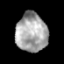
Tissue: prostate
Cell type: Epithelial cells
Senescence score: 0.3057
Nuclear area (px): 1194
Mean DAPI intensity: 165.085